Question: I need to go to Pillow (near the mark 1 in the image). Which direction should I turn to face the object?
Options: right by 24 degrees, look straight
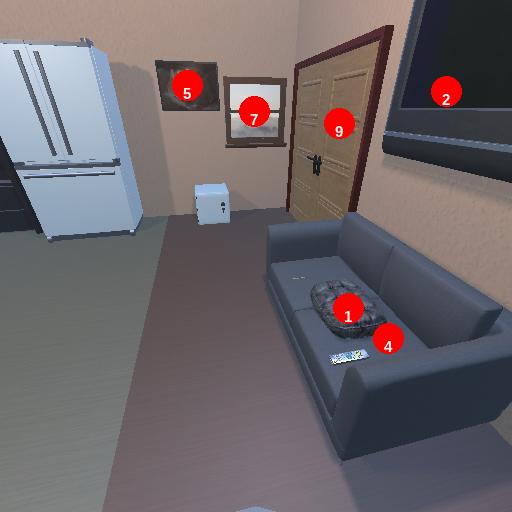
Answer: right by 24 degrees